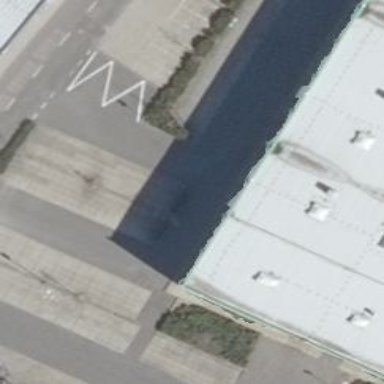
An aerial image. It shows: Parking aisle designated as service road.